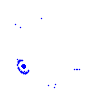
Particle: proton